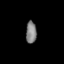
Tissue: lung
Cell type: Epithelial cells
Senescence score: 0.2078
Nuclear area (px): 230
Mean DAPI intensity: 127.396